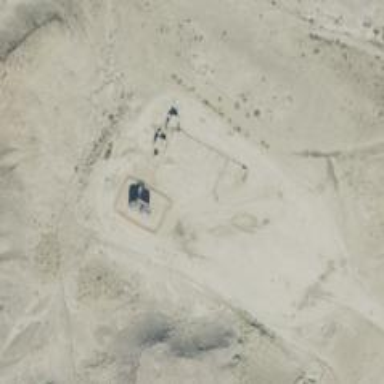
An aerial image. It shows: Petroleum well.